Field crop: tomato
Growth stage: 1
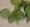
Species: solanum